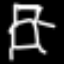
Label: chair